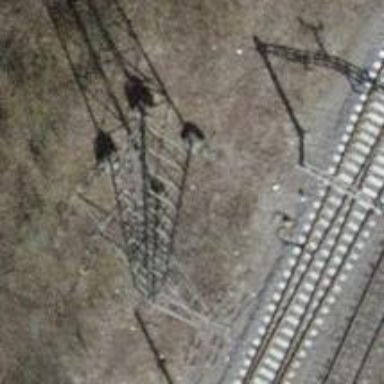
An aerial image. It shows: Power line is depicted.